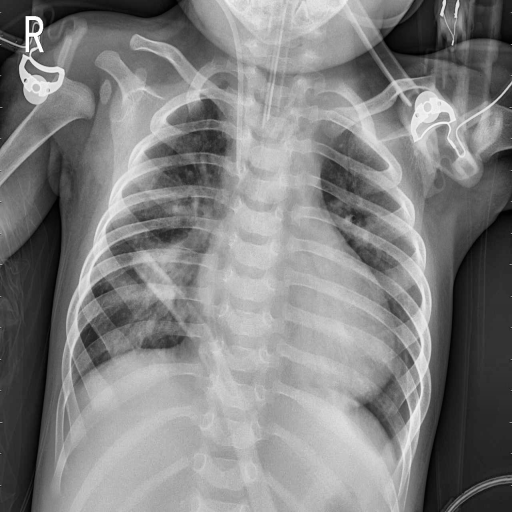
Finding: PNEUMONIA